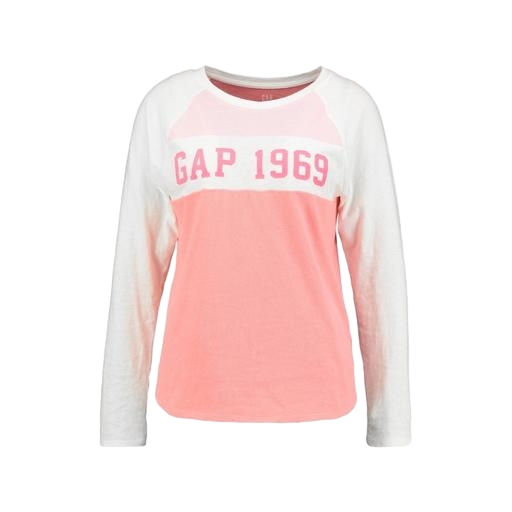
pink baseball tee, long sleeve tee, long-sleeve tee, white background